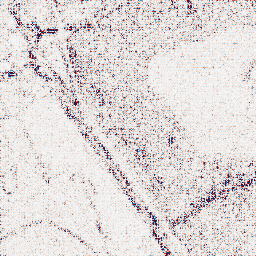
Category: wavelet
Decomposition family: wavelet_biorthogonal
Decomposition parameters: wavelet: bior5.5
level: 1
Upsampling method: sinc_hamming
Upsampling parameters: scale: 4
kernel_size: 8
Upsampling scale: 4